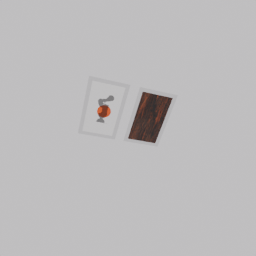
Label: decoration